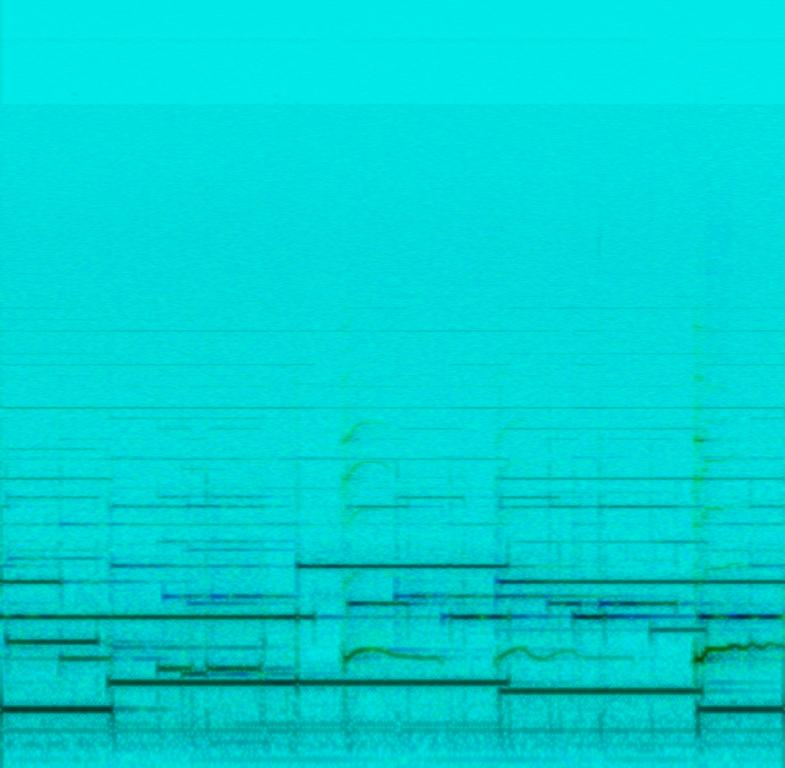
This is an instrumental piece. An electric guitar is playing the melody while another is playing secondary riffs. There is a granular synth holding notes at a high pitch. The overarching atmosphere of this piece is suspenseful. It feels like something big is about to happen that will break the intentionally superficial calmness. This piece would suit perfectly during suspense scenes in a movie soundtrack.